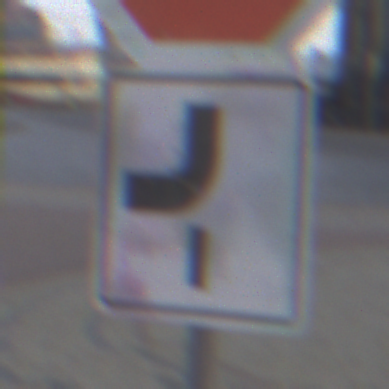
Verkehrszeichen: VerlaufVorfahrtsstrasse7
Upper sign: Stop
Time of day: MorningAfternoon
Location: Outdoor (Urban)
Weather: PartlyCloudy
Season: NotSpecified
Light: Natural